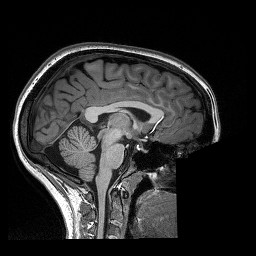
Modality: T1w
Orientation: sagittal